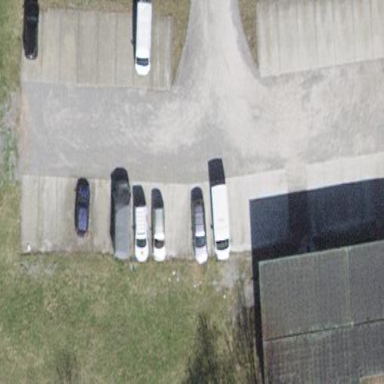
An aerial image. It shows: Parking area with surface.